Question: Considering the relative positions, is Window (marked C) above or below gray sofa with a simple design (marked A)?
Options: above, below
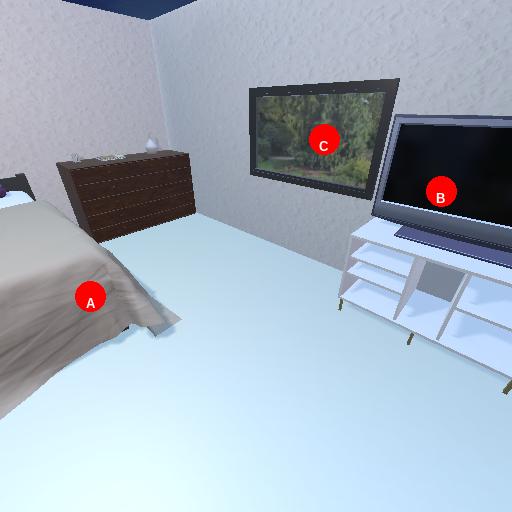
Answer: above